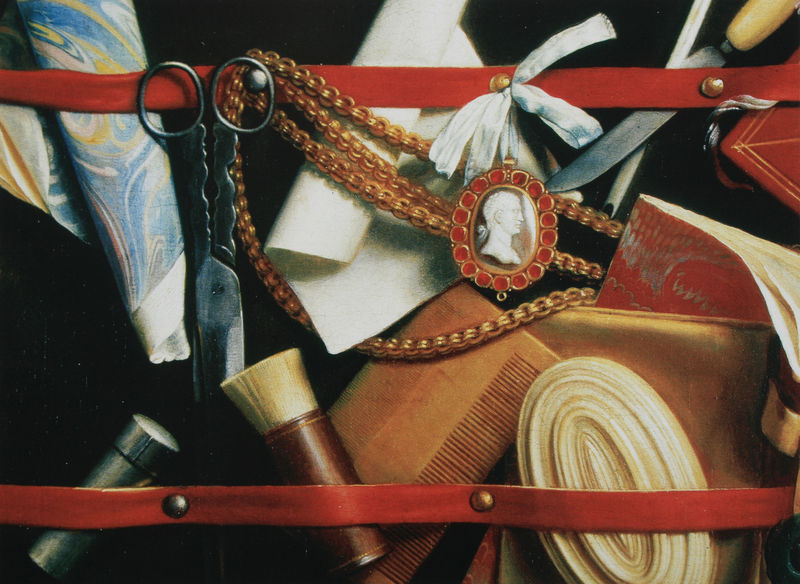
Titel: Steckbrett (Detail)
Künstler: Samuel van Hoogstraten
Standort: Karlsruhe
Institution: Staatliche Kunsthalle
Schlagwörter: rot, tuch, messer, gold, kamm, kette, schere, dose, vergoldet, pinsel, goldkette, medaillie, lederband, rasiermesser, rasierzeug, rasierpinsel, medailie